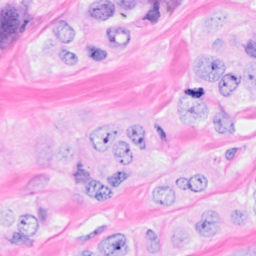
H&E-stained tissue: Breast